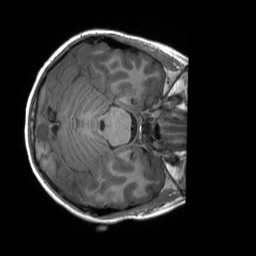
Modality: T1w
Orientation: axial
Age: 12
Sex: male
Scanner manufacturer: siemens
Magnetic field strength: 3 T
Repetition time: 2.3 s
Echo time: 0.00232 s